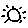
Label: sun